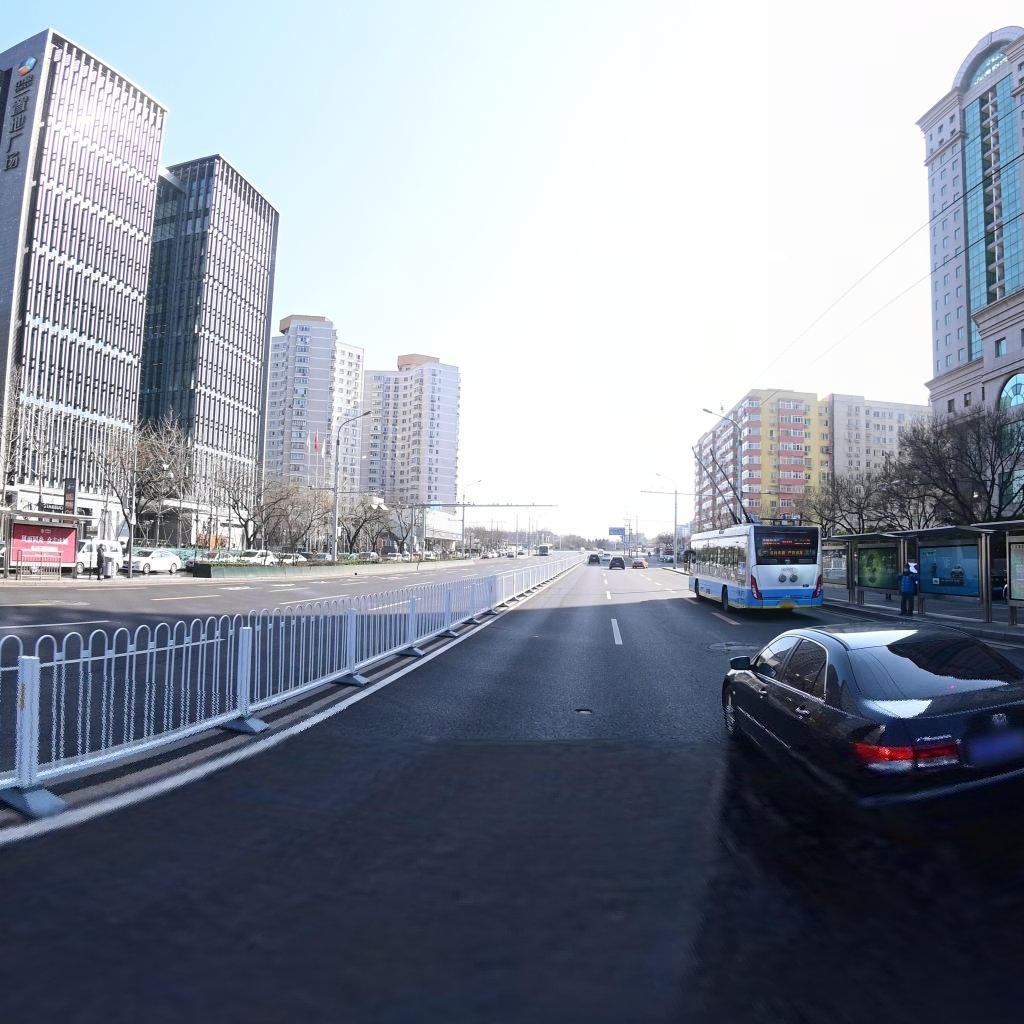
Region: Dongcheng
Road damage annotations: pothole, manhole cover